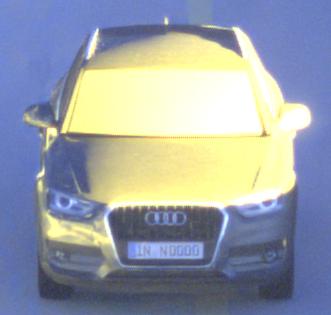
Make: Audi
Model: Q3 1.4 TFSI
Detailed model: Q3 (8U)
Model produced from: 2013/07
Model produced until: 2014/10
Doors: 5
Color: gray
Road condition: dry road
Daytime: sunrise or sunset
Contrast: high contrast